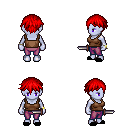
a pixel art fantasy rpg character, female body template, dark elf, purple skin, brown pirate shirt, magenta pants, red short bangs hairstyle, bracelets, black slippers, dagger, four views (front, back, left, right), 2x2 character sprite sheet, small pixel art, hard edges, no anti-aliasing